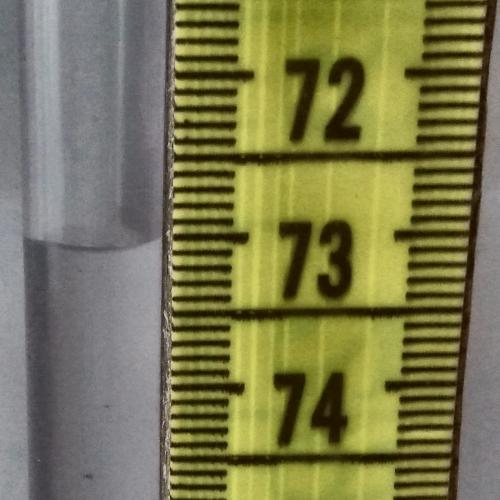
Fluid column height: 73.0 cm